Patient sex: F
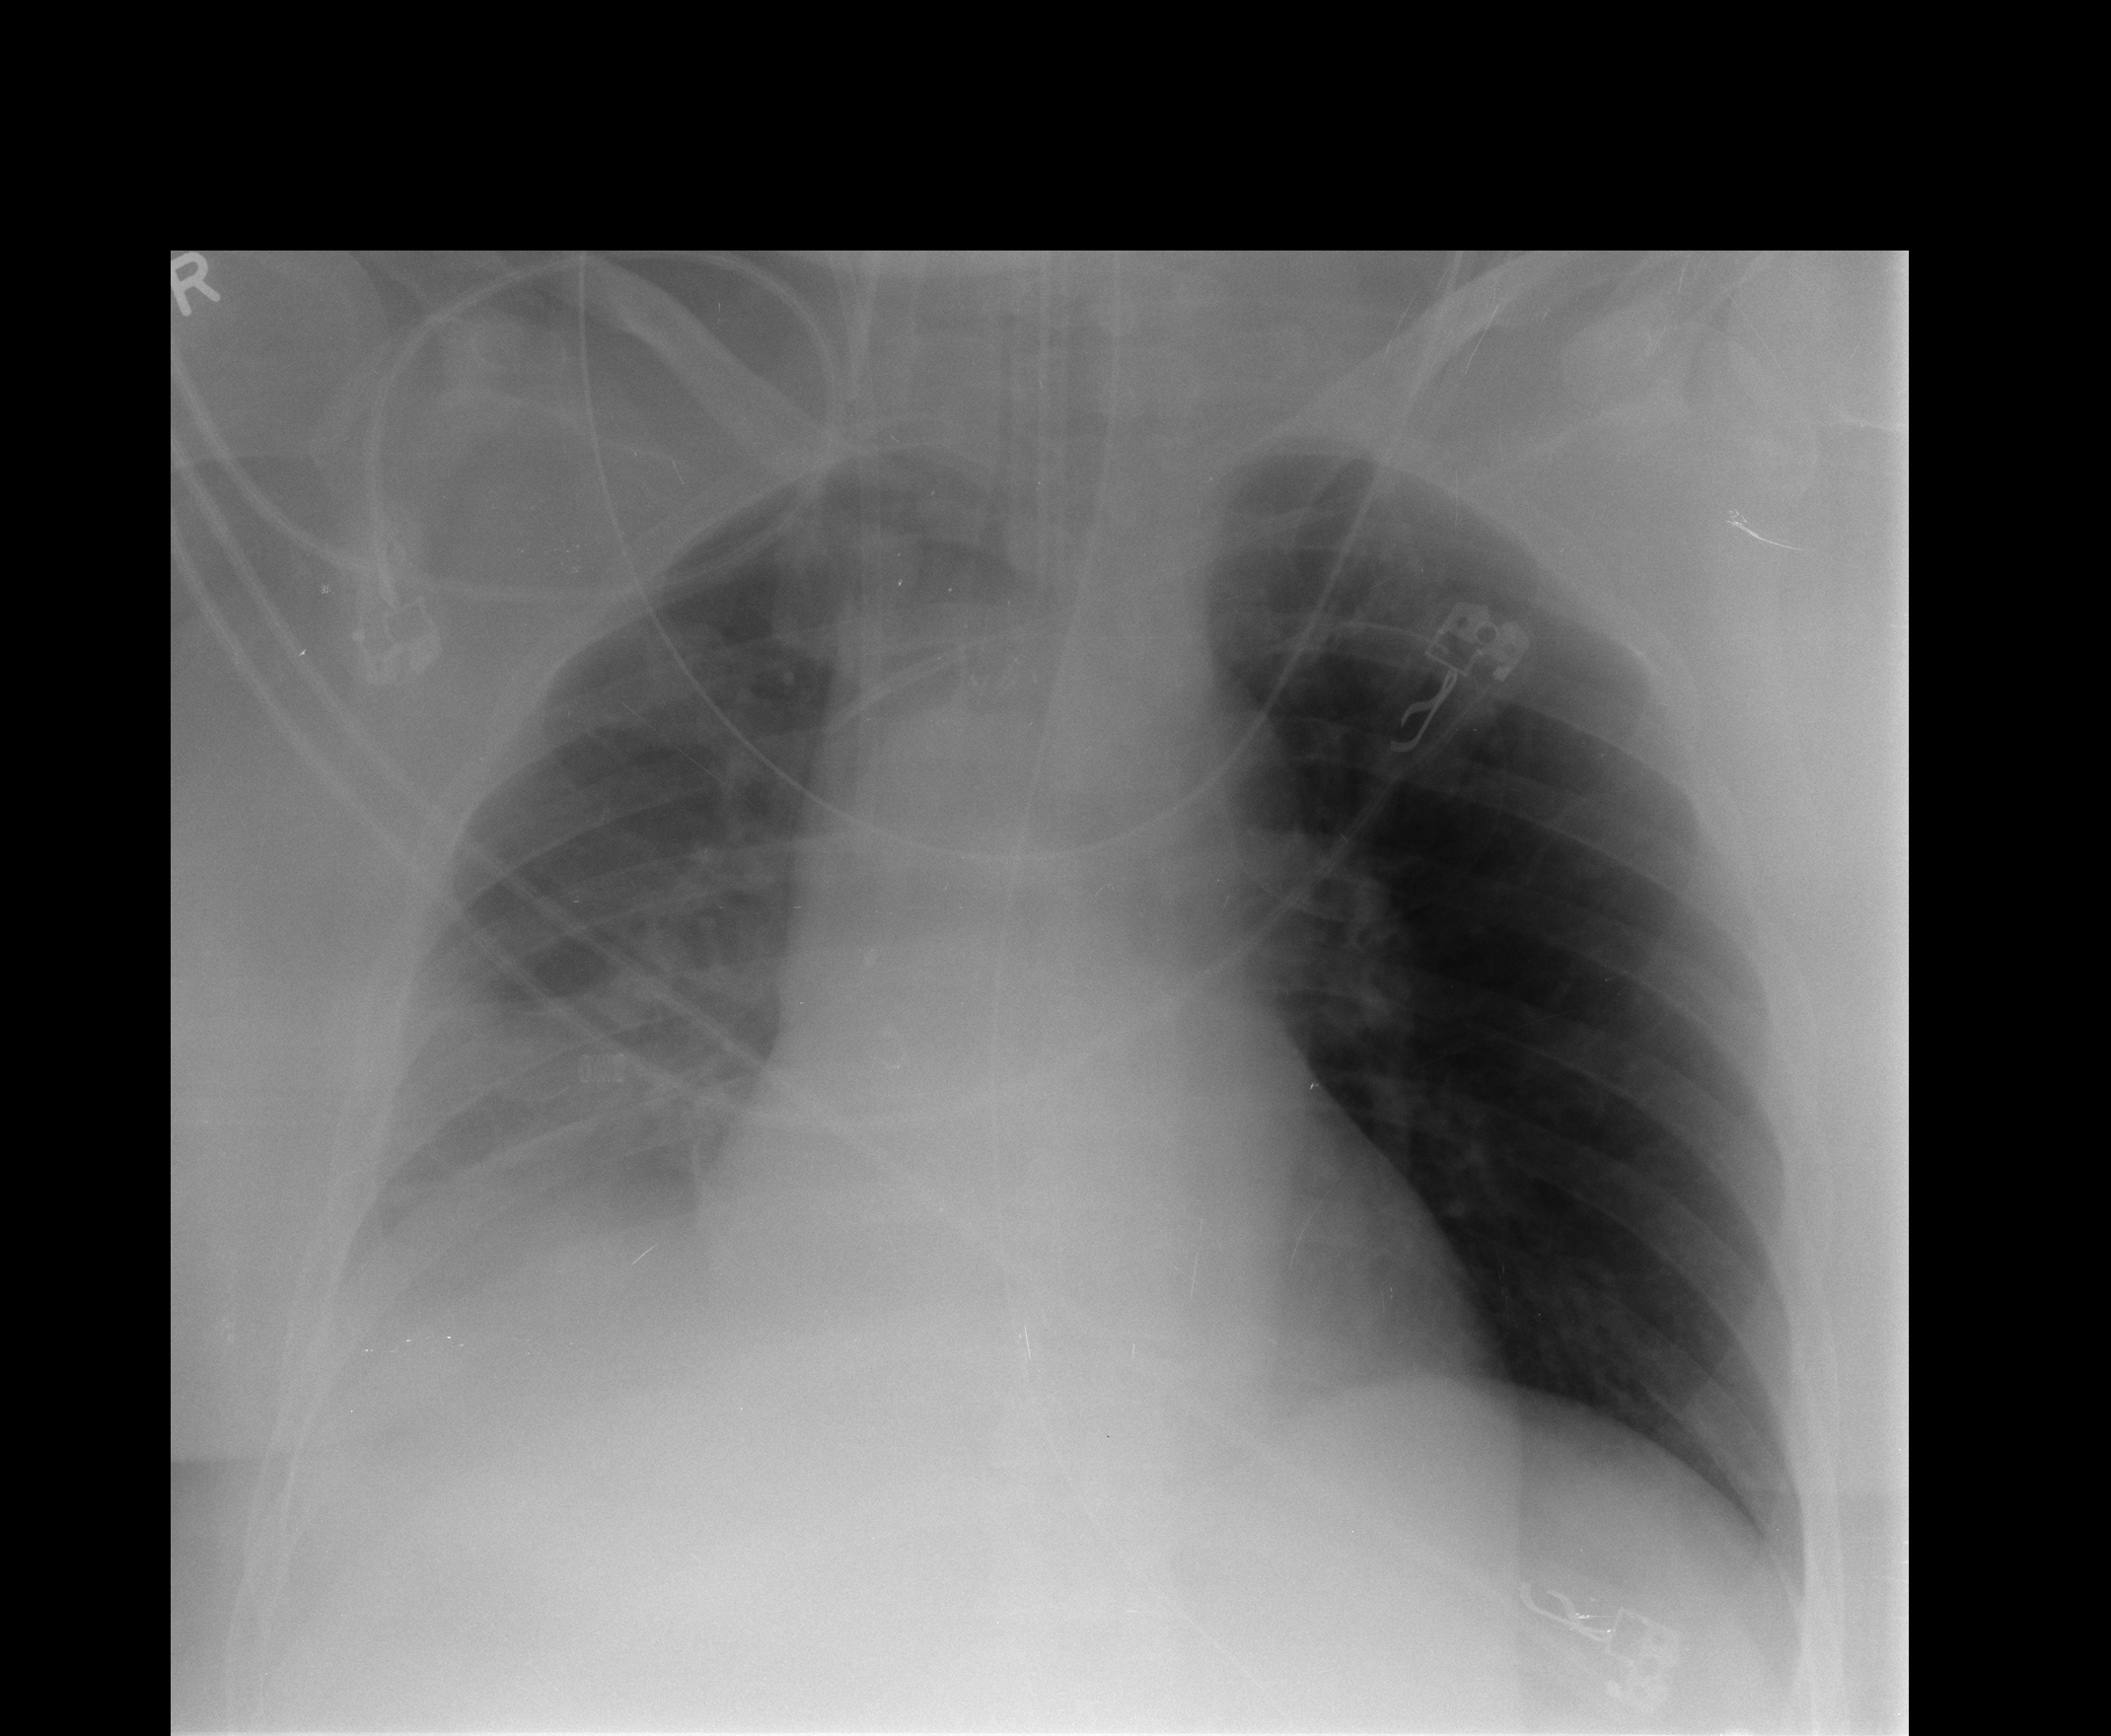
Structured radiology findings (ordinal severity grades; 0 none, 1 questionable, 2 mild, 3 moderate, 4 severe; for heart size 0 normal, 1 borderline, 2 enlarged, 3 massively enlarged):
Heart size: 2
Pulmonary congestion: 0
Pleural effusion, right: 2
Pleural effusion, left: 0
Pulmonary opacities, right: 0
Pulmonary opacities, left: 0
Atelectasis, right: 2
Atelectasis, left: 1